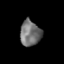
Tissue: lung
Cell type: Fibroblasts
Senescence score: 0.2237
Nuclear area (px): 517
Mean DAPI intensity: 114.159